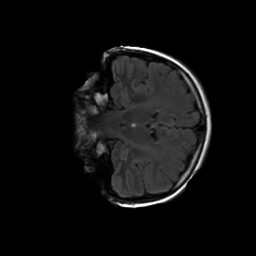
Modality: FLAIR
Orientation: coronal
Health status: ill
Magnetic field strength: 3 T